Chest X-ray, PA view. Patient: 69 years old, sex M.
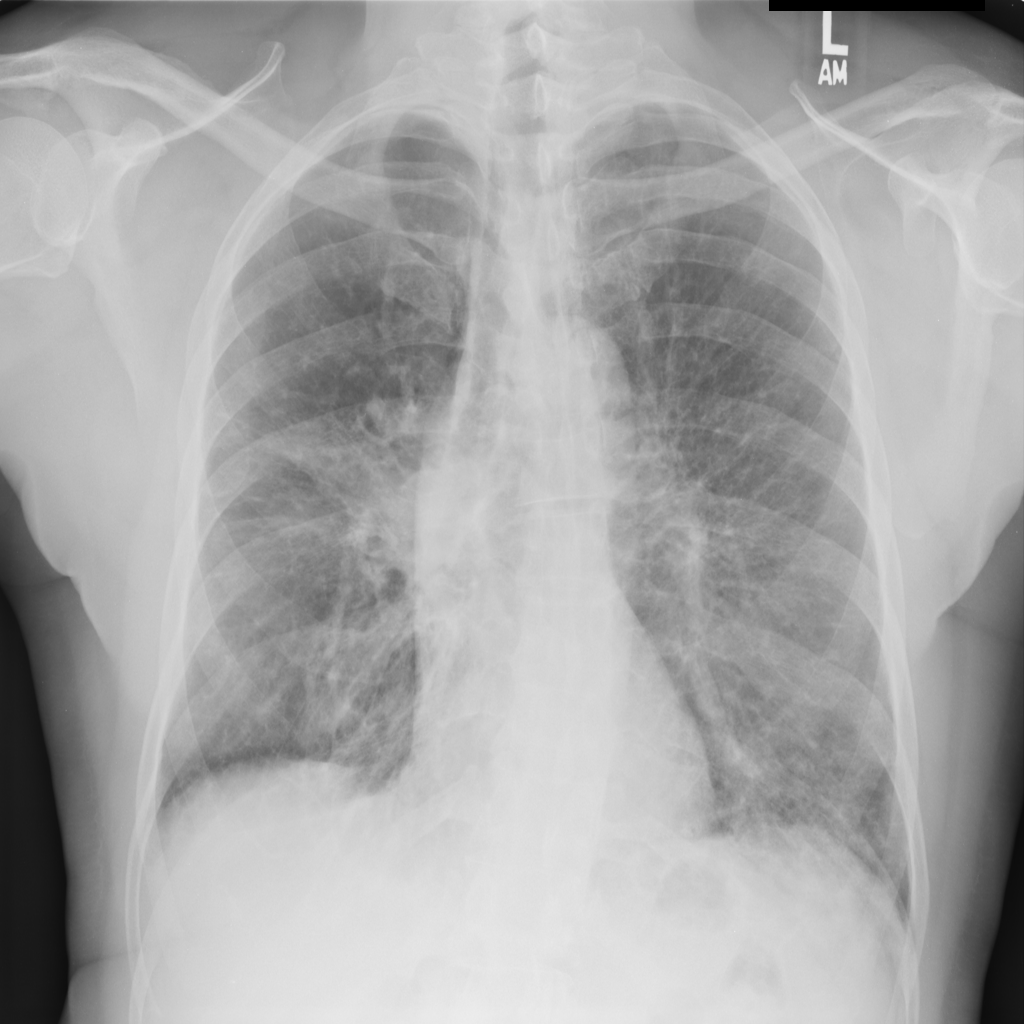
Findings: Consolidation, Infiltration, Nodule